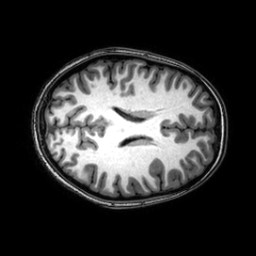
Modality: T1w
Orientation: axial
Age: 22
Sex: female